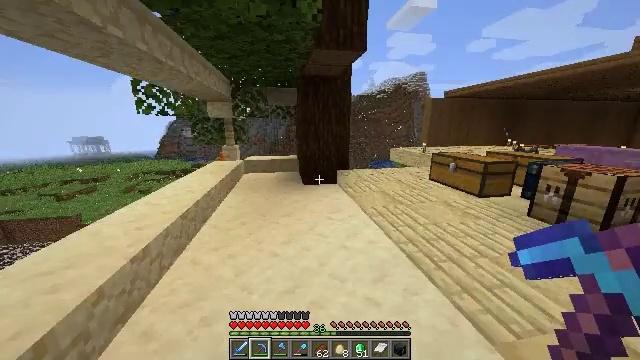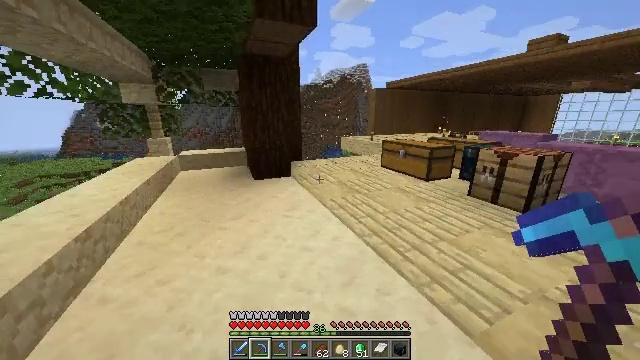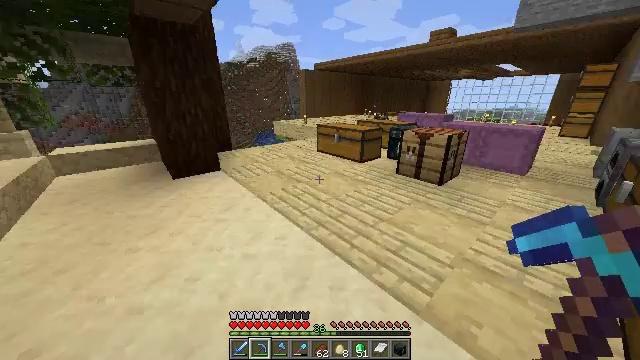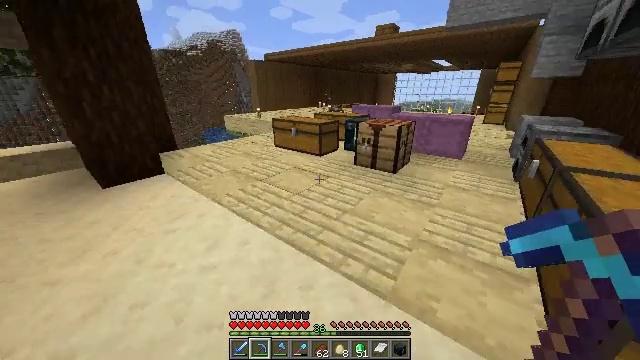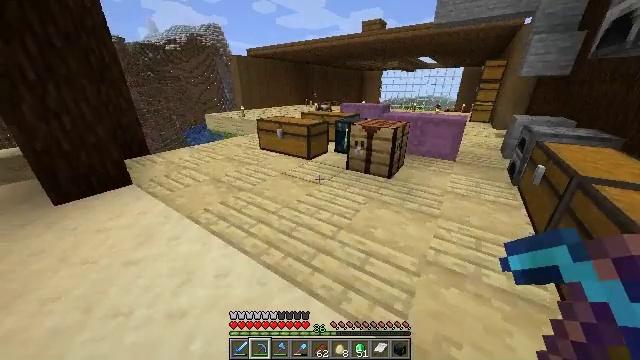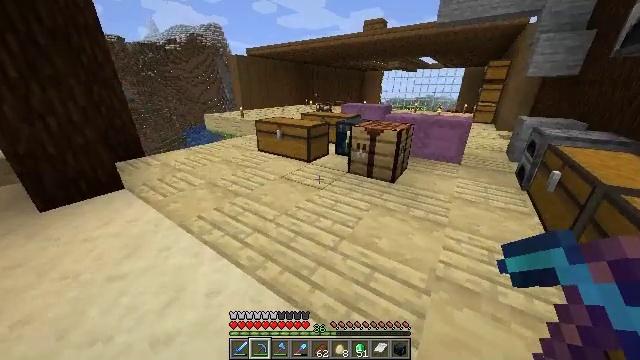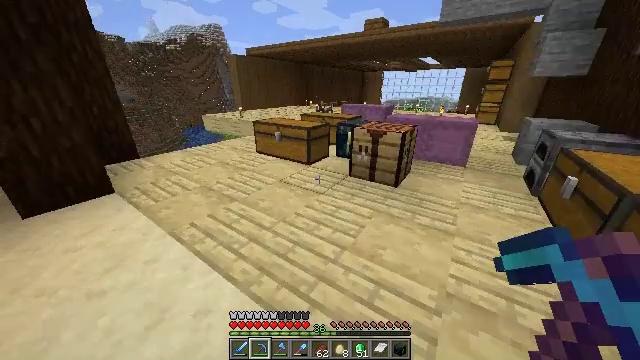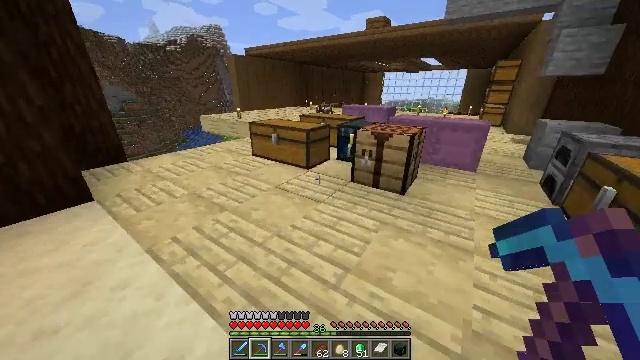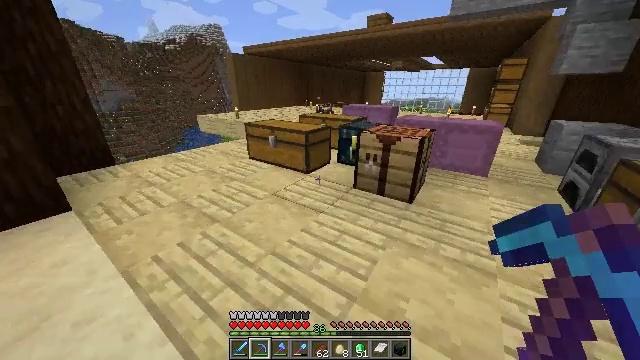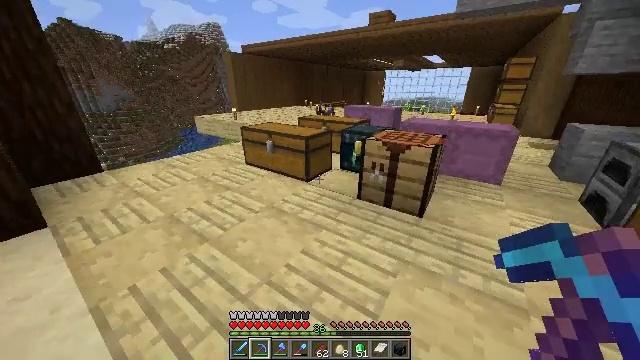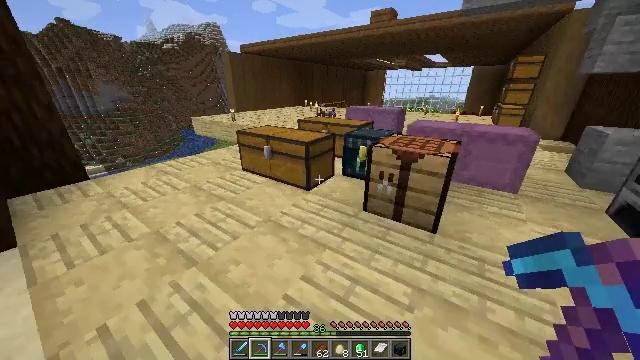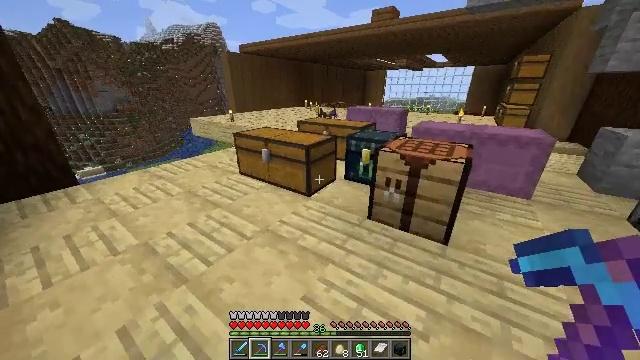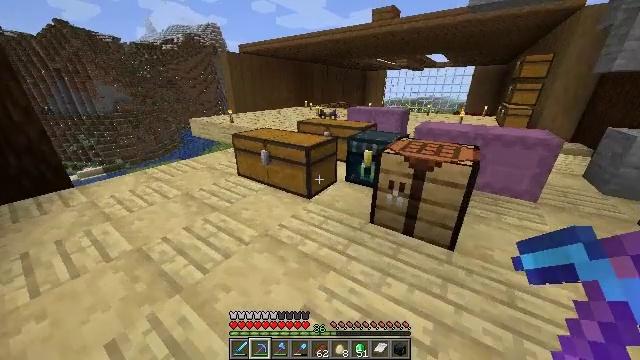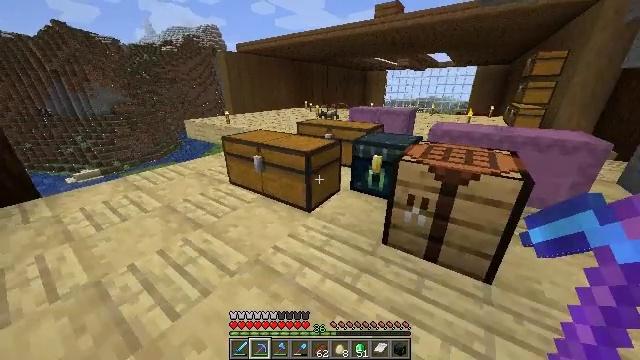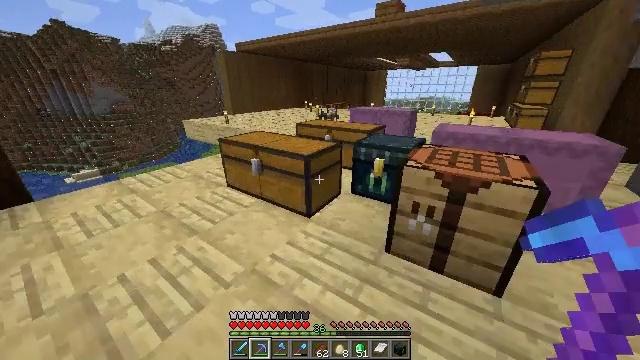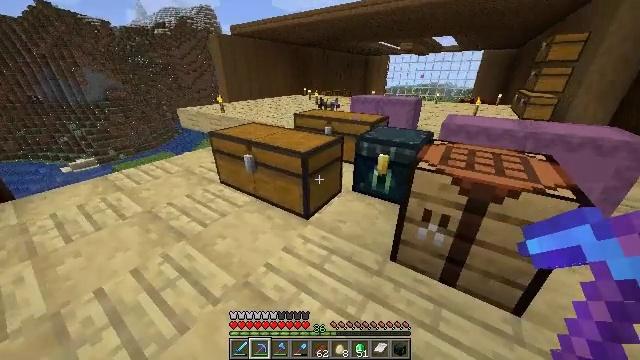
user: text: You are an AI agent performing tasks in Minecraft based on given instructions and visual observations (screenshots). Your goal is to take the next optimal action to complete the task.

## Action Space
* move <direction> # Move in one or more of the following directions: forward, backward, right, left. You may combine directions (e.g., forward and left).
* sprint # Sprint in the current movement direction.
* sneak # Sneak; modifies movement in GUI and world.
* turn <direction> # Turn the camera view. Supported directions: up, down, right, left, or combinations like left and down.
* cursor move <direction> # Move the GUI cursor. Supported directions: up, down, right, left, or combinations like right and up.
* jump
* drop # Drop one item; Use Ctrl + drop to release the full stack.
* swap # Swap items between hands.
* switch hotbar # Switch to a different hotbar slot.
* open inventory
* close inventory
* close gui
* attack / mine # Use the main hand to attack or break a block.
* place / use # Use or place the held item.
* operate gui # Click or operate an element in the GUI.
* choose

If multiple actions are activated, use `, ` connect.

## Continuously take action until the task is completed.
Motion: motion action
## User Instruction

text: Create a writable book with a book, ink sac, and feather.
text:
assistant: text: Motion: move forward, sprint, turn right and down
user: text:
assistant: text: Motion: move forward, sprint, turn right and down
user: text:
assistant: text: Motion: move forward, sprint, turn right and down
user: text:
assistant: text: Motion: move forward, sprint, turn right
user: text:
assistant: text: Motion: move forward, sprint
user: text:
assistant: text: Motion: move forward, sprint
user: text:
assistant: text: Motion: move forward, sprint
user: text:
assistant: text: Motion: move forward, sprint
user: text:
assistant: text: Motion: move forward, sprint
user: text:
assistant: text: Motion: move forward, sprint
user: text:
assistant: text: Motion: move forward, sprint
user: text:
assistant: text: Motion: move forward, sprint
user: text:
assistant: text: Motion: move forward, sprint
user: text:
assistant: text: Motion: move forward, sprint
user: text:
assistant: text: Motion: turn down
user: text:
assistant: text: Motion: turn down
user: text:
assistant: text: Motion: no_op
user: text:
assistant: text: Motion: move forward
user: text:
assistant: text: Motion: move forward
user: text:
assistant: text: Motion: move forward, turn left and down
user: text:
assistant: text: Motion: move forward, turn left and down
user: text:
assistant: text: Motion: move forward
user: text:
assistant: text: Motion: move forward, use / place
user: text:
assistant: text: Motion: use / place
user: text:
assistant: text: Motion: use / place
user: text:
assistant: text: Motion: no_op
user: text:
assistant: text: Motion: no_op
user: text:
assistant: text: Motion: open gui
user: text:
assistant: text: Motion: no_op
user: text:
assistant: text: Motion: cursor move right and down